Question: I am trying to read and click a value in a row (row width=85) of table using Selenium. So far I tried these two methods, but unable to locate value. I am attaching html code as image.
'''
findElementByXpath("//table/tbody/tr[2]/td[2]");
findElementByXpath("//table[@width="85"]/tbody/tr[2]/td[2]");
'''

Any help, really appreciated.
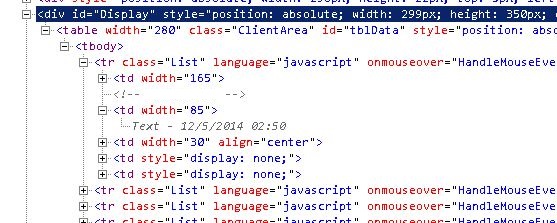
Answer: Rely on the 'id' attributes to get the table element and get the first 'td' with 'width="85"'inside:
'''
findElementByXpath('//div[@id="Display"]/table[@id="tblData"]//td[@width="85"]')
'''
Note that relying on the 'width' attribute doesn't seem very reliable. Alternatively, use indexes - get the second 'td' in the first 'tr' tag inside the table (indexing starts from 1):
'''
findElementByXpath('//div[@id="Display"]/table[@id="tblData"]//tr[1]/td[2]')
'''